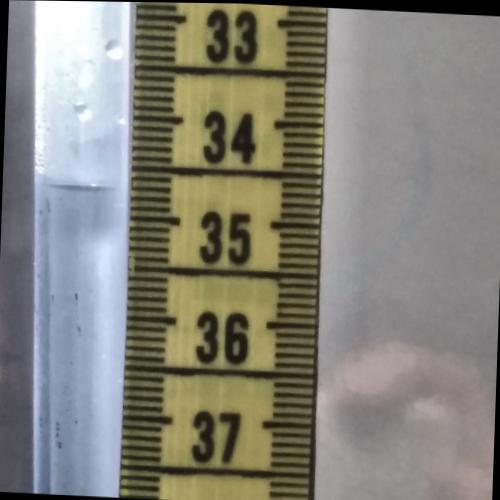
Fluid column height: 34.7 cm